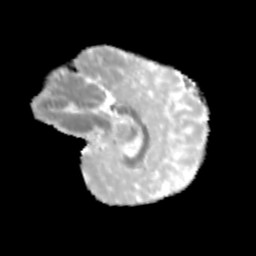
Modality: MD
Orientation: sagittal
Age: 8
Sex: male
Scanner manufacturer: siemens
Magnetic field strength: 3 T
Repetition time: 3.8 s
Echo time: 0.07 s